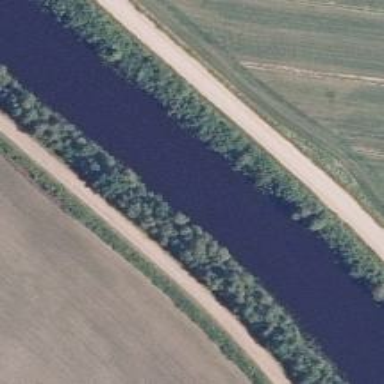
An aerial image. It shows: Beautiful view of river.